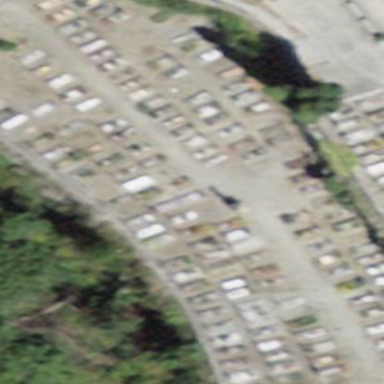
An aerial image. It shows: Cemetery.